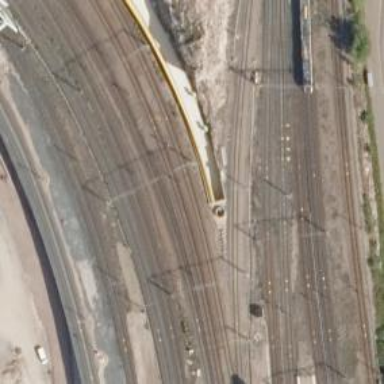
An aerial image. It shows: Railway signal.